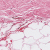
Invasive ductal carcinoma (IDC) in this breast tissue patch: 0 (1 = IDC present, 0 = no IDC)